Question: Using HTML can anyone please tell me how to create a base value (e.g 20 in the picture as shown ) for a integer value like as shown below.

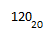
Answer: You have two options:
# Option 1: HTML
Use the <URL>, '<sub>':
'''
120<sub>20</sub>
'''
<URL>.
# Option 2: CSS
Alternatively you can CSS's <URL>:
'''
120<span>20</span>
'''
'''
span {
font-size: small;
vertical-align: sub;
}
'''
<URL>.